Question: I have an image and I specify that the height is 500px.
This image is in a division with 960px wide.
The image stretches wide to fill the div. But I'd like it to maintain aspect ratio. giving my vertical images borders on the side.
How can I do this?
Notice in this picture, the person is stretched to for this image box? I want it to show the right ratio, but with a max height of 500px

'''
<div class="banner">
<div class="slider-wrapper theme-bar">
<div id="slider" class="nivoSlider">
<img src="images/gallery/1/1.jpg" alt="1.jpg" />
</div>
</div>
</div>
.nivoSlider {
position:relative;
width:100%;
height:auto;
overflow: hidden;
}
.nivoSlider img {
position:absolute;
top:0px;
left:0px;
max-height: 600px;
}
.nivo-main-image {
display: block !important;
position: relative !important;
width: 100% !important;
}
/* If an image is wrapped in a link */
.nivoSlider a.nivo-imageLink {
position:absolute;
top:0px;
left:0px;
width:100%;
height:100%;
border:0;
padding:0;
margin:0;
z-index:6;
display:none;
}
/* The slices and boxes in the Slider */
.nivo-slice {
display:block;
position:absolute;
z-index:5;
height:100%;
top:0;
}
.nivo-box {
display:block;
position:absolute;
z-index:5;
overflow:hidden;
}
.nivo-box img { display:block; }
/* Caption styles */
.nivo-caption {
position:absolute;
left:0px;
bottom:0px;
background:#000;
color:#fff;
width:100%;
z-index:8;
padding: 5px 10px;
opacity: 0.8;
overflow: hidden;
display: none;
-moz-opacity: 0.8;
filter:alpha(opacity=8);
-webkit-box-sizing: border-box; /* Safari/Chrome, other WebKit */
-moz-box-sizing: border-box; /* Firefox, other Gecko */
box-sizing: border-box; /* Opera/IE 8+ */
}
.nivo-caption p {
padding:5px;
margin:0;
}
.nivo-caption a {
display:inline !important;
}
.nivo-html-caption {
display:none;
}
/* Direction nav styles (e.g. Next & Prev) */
.nivo-directionNav a {
position:absolute;
top:45%;
z-index:9;
cursor:pointer;
}
.nivo-prevNav {
left:0px;
}
.nivo-nextNav {
right:0px;
}
/* Control nav styles (e.g. 1,2,3...) */
.nivo-controlNav {
text-align:center;
padding: 15px 0;
}
.nivo-controlNav a {
cursor:pointer;
}
.nivo-controlNav a.active {
font-weight:bold;
}
'''
I got it, I had to add
'.nivo-main-image { height: 600px !important; }'
and remove the
'width = 100% - Frantumn 12 mins ago'
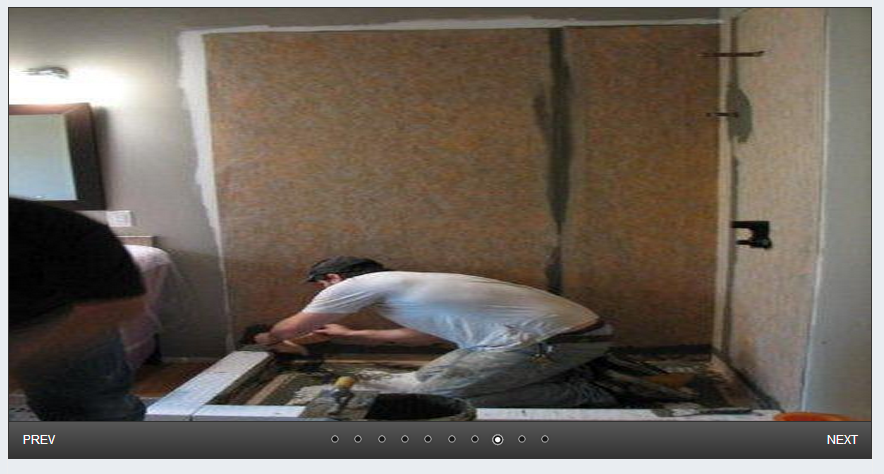
Answer: If you don't specify a width at all, this will happen by default. Somewhere I'm sure you have specified a width on this image, and you need to remove it.